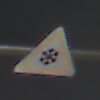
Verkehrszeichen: SchneeOderEisglaette
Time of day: Night
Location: Outdoor (Urban)
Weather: PartlyCloudy
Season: NotSpecified
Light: Artificial